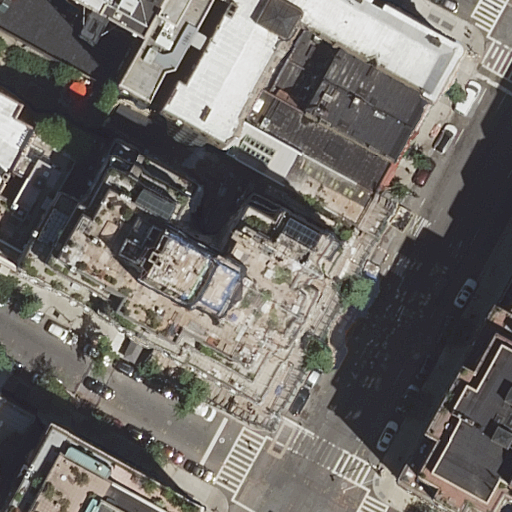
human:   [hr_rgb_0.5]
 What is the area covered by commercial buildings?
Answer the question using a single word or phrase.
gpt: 0m2

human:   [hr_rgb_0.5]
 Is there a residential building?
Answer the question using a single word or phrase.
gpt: yes

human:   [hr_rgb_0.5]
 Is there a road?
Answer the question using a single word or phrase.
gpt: yes

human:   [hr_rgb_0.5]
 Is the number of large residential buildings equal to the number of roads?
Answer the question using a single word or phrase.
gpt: no

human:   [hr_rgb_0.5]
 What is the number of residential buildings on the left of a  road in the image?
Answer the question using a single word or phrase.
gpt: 12

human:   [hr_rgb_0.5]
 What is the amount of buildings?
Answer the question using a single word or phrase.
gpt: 14

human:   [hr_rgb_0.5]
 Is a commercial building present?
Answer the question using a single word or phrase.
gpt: no

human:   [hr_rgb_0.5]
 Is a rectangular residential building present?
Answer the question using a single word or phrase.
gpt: yes

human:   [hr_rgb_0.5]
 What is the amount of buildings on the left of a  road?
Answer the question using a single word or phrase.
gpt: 12

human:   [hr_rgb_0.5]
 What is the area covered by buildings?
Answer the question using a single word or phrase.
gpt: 6351m2

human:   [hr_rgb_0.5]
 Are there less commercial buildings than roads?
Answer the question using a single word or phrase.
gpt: yes

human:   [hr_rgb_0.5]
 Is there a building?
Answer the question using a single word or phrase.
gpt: yes

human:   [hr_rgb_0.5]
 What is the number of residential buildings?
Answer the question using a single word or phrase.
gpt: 14

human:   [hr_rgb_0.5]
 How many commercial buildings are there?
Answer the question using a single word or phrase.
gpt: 0

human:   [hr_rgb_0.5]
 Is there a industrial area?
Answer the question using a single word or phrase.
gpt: no

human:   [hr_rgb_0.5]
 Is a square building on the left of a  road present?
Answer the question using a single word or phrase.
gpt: no

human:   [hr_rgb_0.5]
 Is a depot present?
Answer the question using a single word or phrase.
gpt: no

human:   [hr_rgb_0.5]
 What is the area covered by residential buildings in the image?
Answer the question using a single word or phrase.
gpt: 6351m2

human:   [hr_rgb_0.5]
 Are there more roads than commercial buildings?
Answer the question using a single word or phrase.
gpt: yes

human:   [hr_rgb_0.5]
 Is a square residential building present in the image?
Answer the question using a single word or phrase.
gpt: no

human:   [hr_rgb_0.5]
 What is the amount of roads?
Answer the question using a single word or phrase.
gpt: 3

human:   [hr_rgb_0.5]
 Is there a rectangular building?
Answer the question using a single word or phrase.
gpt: yes

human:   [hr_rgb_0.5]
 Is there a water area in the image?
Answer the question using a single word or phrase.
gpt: no

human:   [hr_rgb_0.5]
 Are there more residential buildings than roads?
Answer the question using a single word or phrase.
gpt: yes

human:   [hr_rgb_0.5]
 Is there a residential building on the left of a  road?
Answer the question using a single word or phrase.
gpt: yes

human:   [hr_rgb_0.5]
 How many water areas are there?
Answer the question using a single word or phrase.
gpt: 0

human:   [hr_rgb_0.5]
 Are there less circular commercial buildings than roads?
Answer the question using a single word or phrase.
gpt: yes

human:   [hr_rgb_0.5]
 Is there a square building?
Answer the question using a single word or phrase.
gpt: no

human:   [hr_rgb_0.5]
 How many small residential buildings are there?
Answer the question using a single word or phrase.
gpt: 4

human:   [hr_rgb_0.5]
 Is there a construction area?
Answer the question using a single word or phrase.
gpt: no

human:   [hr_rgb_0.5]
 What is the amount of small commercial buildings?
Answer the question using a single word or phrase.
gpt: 0

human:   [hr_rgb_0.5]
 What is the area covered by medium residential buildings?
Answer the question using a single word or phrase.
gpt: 1468m2

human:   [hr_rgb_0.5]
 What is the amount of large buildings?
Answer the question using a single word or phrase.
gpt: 4

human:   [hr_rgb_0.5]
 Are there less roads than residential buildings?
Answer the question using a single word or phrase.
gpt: yes

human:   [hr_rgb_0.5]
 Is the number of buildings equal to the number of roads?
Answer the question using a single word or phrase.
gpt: no

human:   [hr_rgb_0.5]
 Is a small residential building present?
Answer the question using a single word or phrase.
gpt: yes

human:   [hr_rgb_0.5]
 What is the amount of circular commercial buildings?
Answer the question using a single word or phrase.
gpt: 0

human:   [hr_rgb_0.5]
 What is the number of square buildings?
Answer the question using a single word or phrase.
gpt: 0

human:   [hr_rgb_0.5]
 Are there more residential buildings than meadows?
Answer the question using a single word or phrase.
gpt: yes

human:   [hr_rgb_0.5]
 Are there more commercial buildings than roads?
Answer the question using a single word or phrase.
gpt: no

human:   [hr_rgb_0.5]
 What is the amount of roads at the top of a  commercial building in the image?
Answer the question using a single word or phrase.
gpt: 0

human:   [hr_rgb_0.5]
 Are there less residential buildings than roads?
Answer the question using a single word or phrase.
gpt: no

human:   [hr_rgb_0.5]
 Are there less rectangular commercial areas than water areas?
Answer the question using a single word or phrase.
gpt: no

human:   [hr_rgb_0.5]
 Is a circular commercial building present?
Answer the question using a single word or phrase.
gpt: no

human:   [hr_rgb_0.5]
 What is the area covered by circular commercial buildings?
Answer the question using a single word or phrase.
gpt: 0m2

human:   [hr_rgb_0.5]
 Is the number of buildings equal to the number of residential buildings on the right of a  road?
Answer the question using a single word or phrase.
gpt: no

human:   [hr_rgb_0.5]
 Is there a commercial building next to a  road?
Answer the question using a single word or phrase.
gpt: no

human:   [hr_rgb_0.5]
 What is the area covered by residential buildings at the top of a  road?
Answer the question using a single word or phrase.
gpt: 5123m2

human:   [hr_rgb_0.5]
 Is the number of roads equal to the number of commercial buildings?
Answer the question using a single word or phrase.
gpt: no

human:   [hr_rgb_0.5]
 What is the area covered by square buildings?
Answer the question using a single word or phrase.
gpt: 0m2

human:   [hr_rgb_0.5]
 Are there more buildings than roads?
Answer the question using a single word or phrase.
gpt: yes

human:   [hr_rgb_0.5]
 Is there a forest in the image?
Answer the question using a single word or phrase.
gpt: no

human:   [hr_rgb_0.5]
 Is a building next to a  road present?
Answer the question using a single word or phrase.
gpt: yes

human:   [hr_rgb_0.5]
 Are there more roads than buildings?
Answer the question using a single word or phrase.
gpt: no

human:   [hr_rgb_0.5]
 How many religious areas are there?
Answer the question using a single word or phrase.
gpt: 0

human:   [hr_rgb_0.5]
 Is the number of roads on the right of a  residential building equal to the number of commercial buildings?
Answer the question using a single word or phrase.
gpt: no

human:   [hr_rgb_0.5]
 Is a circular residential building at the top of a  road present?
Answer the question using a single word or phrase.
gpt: no

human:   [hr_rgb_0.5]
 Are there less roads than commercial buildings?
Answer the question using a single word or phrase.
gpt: no

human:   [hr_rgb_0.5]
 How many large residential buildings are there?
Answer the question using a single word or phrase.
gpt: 4

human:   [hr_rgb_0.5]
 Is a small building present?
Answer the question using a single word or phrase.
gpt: yes

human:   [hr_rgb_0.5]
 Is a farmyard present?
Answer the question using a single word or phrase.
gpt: no

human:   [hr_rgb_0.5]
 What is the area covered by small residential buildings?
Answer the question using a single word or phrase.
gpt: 194m2

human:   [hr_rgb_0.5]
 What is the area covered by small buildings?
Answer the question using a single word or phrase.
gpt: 194m2

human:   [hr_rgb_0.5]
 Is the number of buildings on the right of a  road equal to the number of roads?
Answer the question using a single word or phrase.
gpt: no